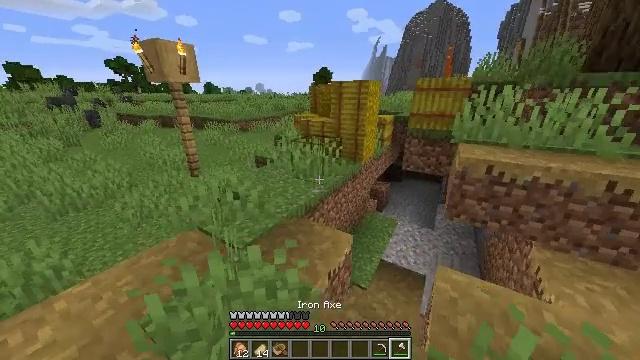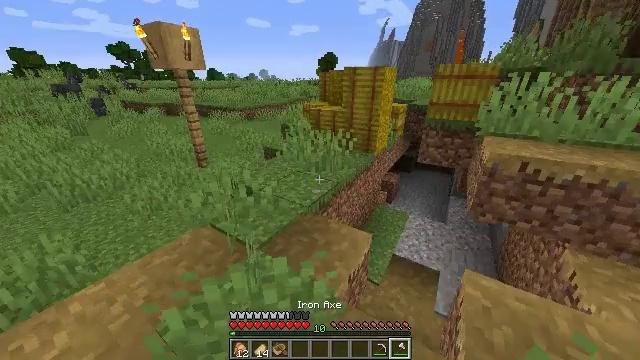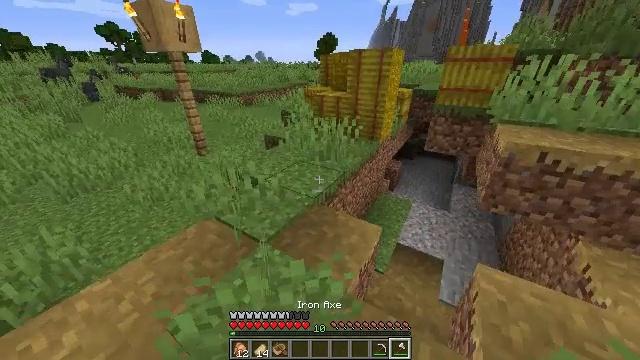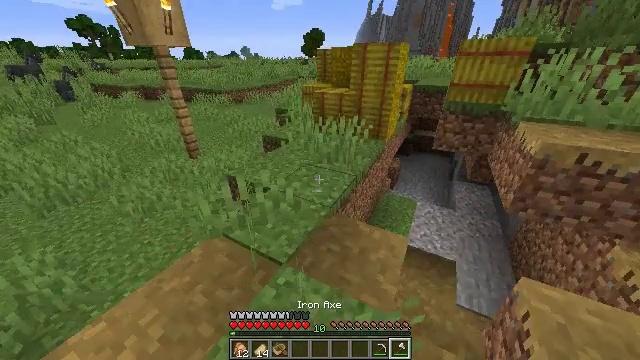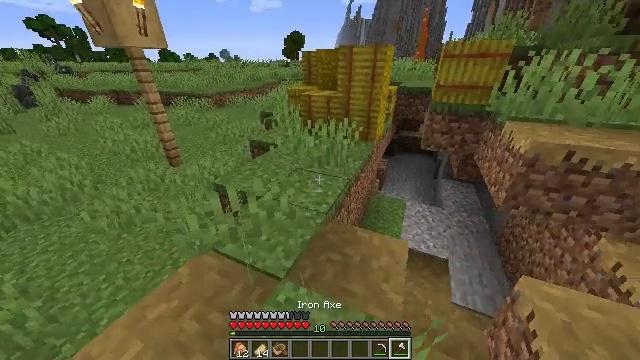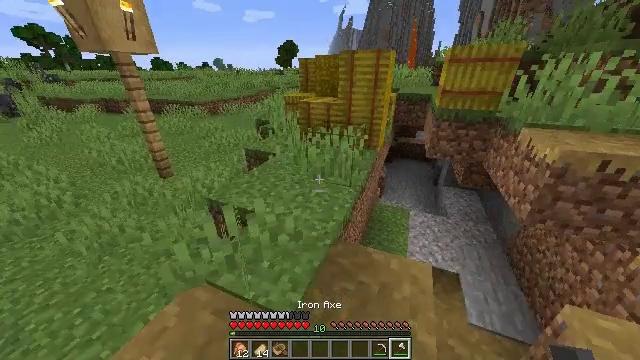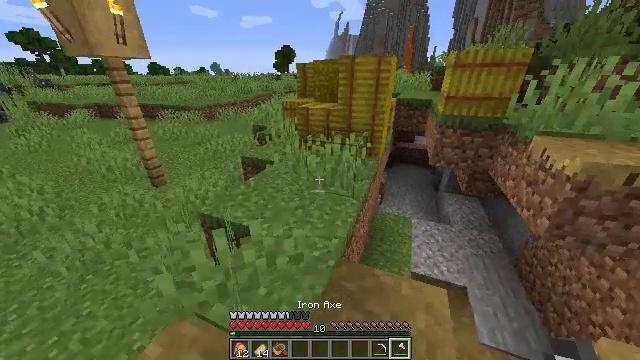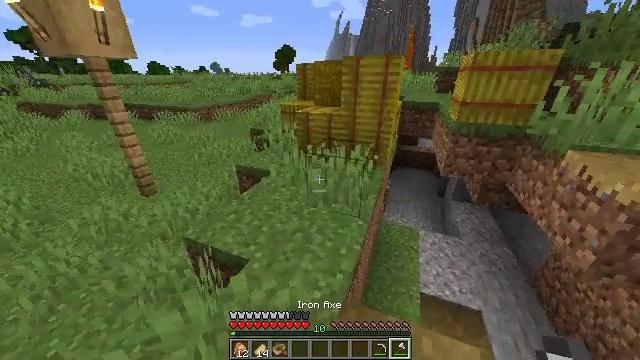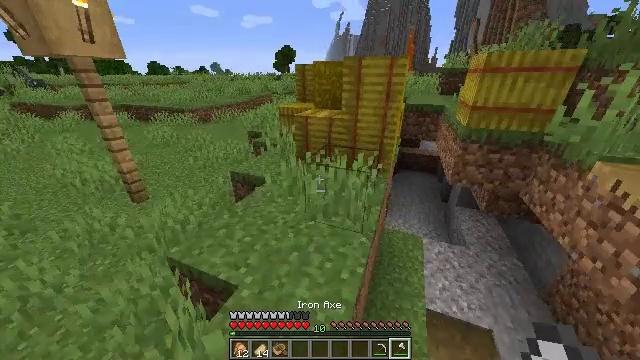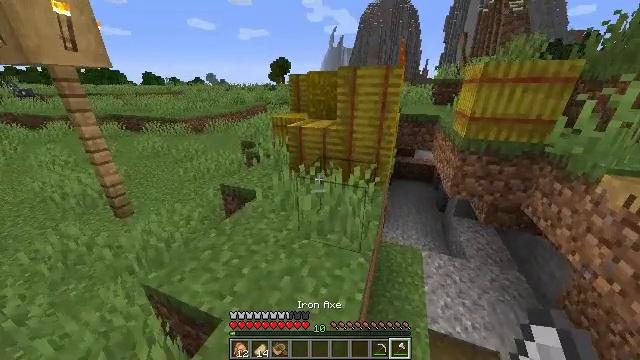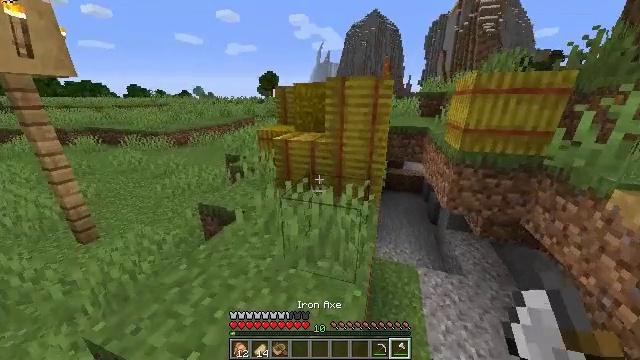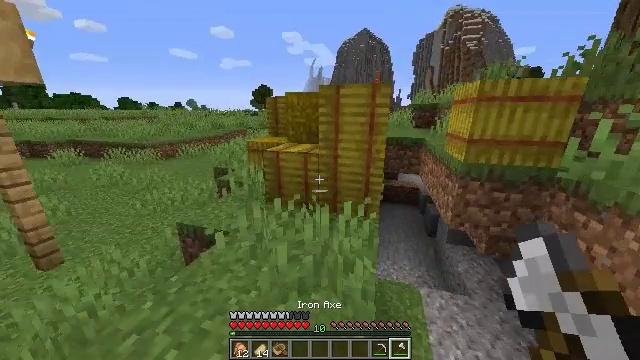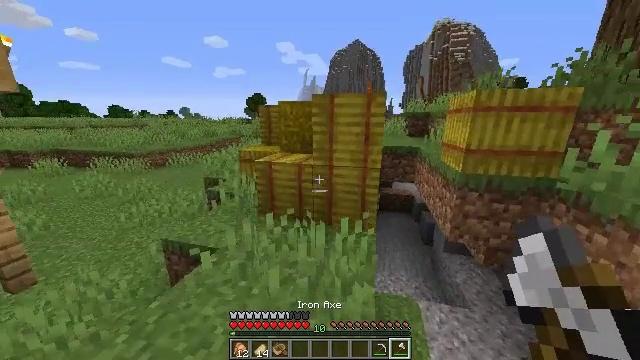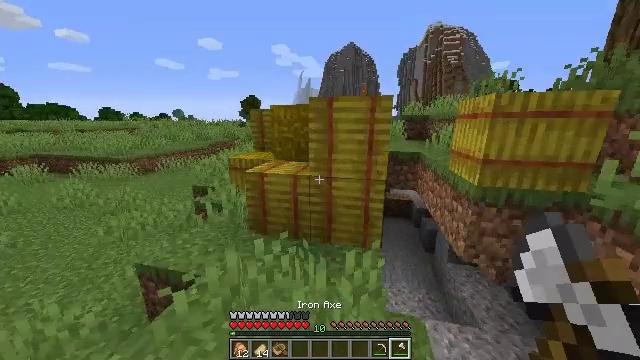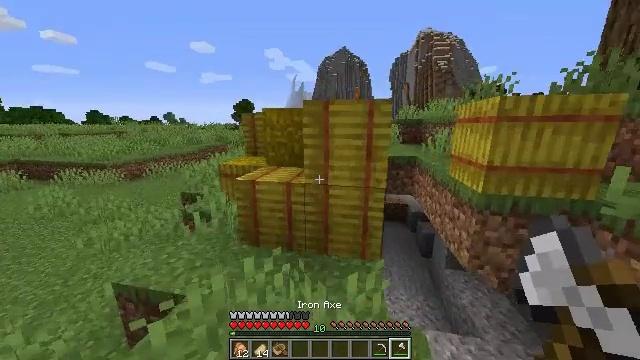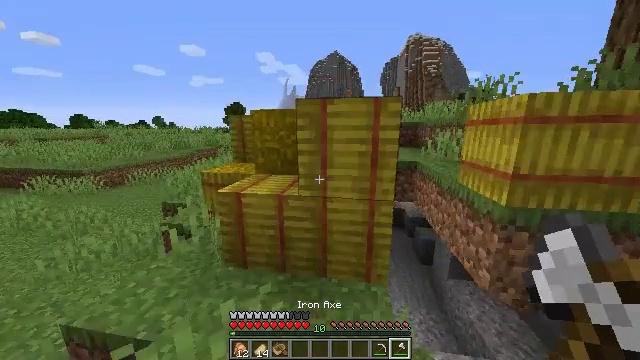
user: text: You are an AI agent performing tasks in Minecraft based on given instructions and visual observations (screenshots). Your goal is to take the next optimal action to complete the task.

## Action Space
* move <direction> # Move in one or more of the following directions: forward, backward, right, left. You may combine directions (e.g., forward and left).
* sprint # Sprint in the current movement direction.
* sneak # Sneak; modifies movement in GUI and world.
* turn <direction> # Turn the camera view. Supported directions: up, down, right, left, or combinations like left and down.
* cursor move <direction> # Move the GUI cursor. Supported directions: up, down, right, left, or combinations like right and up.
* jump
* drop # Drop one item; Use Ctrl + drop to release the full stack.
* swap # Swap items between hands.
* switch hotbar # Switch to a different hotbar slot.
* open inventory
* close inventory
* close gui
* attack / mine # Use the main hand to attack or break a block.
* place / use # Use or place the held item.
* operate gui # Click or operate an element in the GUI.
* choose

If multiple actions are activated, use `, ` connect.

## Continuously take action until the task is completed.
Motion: motion action
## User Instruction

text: Break the hay block to collect it.
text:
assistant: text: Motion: move forward and move left, turn left and down
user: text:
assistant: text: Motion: move forward and move left, turn down
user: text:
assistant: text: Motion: move forward and move left, turn right and down
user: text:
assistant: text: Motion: move forward, turn right
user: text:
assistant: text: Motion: move forward, turn right and up
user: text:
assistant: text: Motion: move forward, turn up
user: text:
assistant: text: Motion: move forward
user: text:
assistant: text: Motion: move forward
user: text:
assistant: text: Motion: move forward, turn right and up
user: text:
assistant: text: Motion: move forward, turn right and up
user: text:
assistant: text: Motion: move forward, turn right and up
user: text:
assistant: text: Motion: move forward, turn right and up
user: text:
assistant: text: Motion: move forward, turn right
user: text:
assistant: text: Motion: move forward, turn right
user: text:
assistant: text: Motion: move forward, turn right
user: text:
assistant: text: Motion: move forward, turn right
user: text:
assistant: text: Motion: move forward, turn right
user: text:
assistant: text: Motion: move forward, turn right, attack / mine
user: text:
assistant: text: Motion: attack / mine
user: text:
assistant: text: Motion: attack / mine
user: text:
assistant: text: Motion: attack / mine
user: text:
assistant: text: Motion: attack / mine
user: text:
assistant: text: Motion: attack / mine
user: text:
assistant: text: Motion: attack / mine
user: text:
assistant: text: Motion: attack / mine
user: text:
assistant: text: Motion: attack / mine
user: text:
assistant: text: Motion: attack / mine
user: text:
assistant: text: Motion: attack / mine
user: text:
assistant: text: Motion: attack / mine
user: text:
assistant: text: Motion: attack / mine